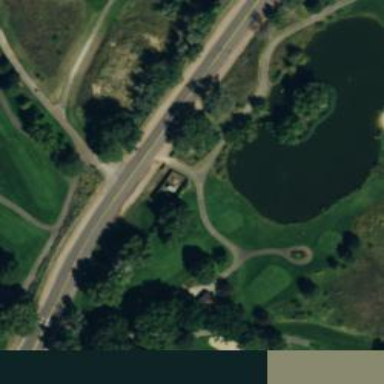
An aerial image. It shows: Track that serves as golf cart path.